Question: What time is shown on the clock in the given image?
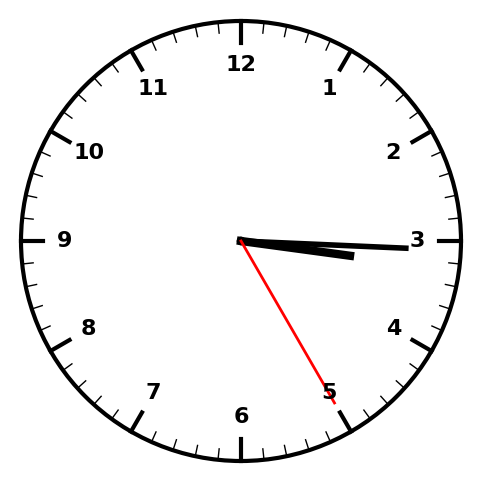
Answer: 03:15:25